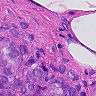
Metastatic tissue present: yes